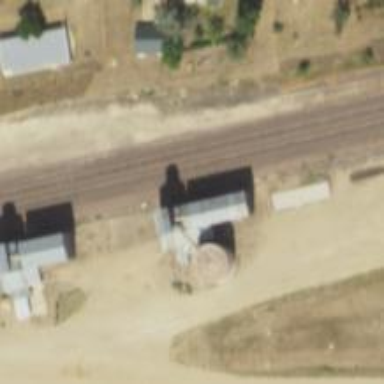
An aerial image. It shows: Silo.